Field crop: maize
Growth stage: 2
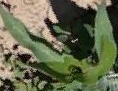
Species: maize